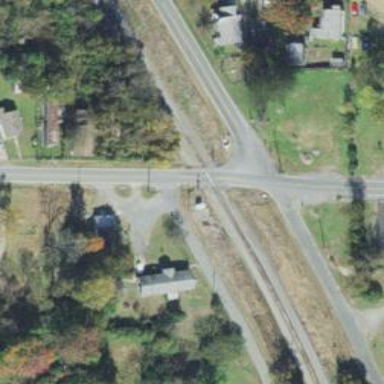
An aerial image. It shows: Railway level crossing.